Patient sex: M
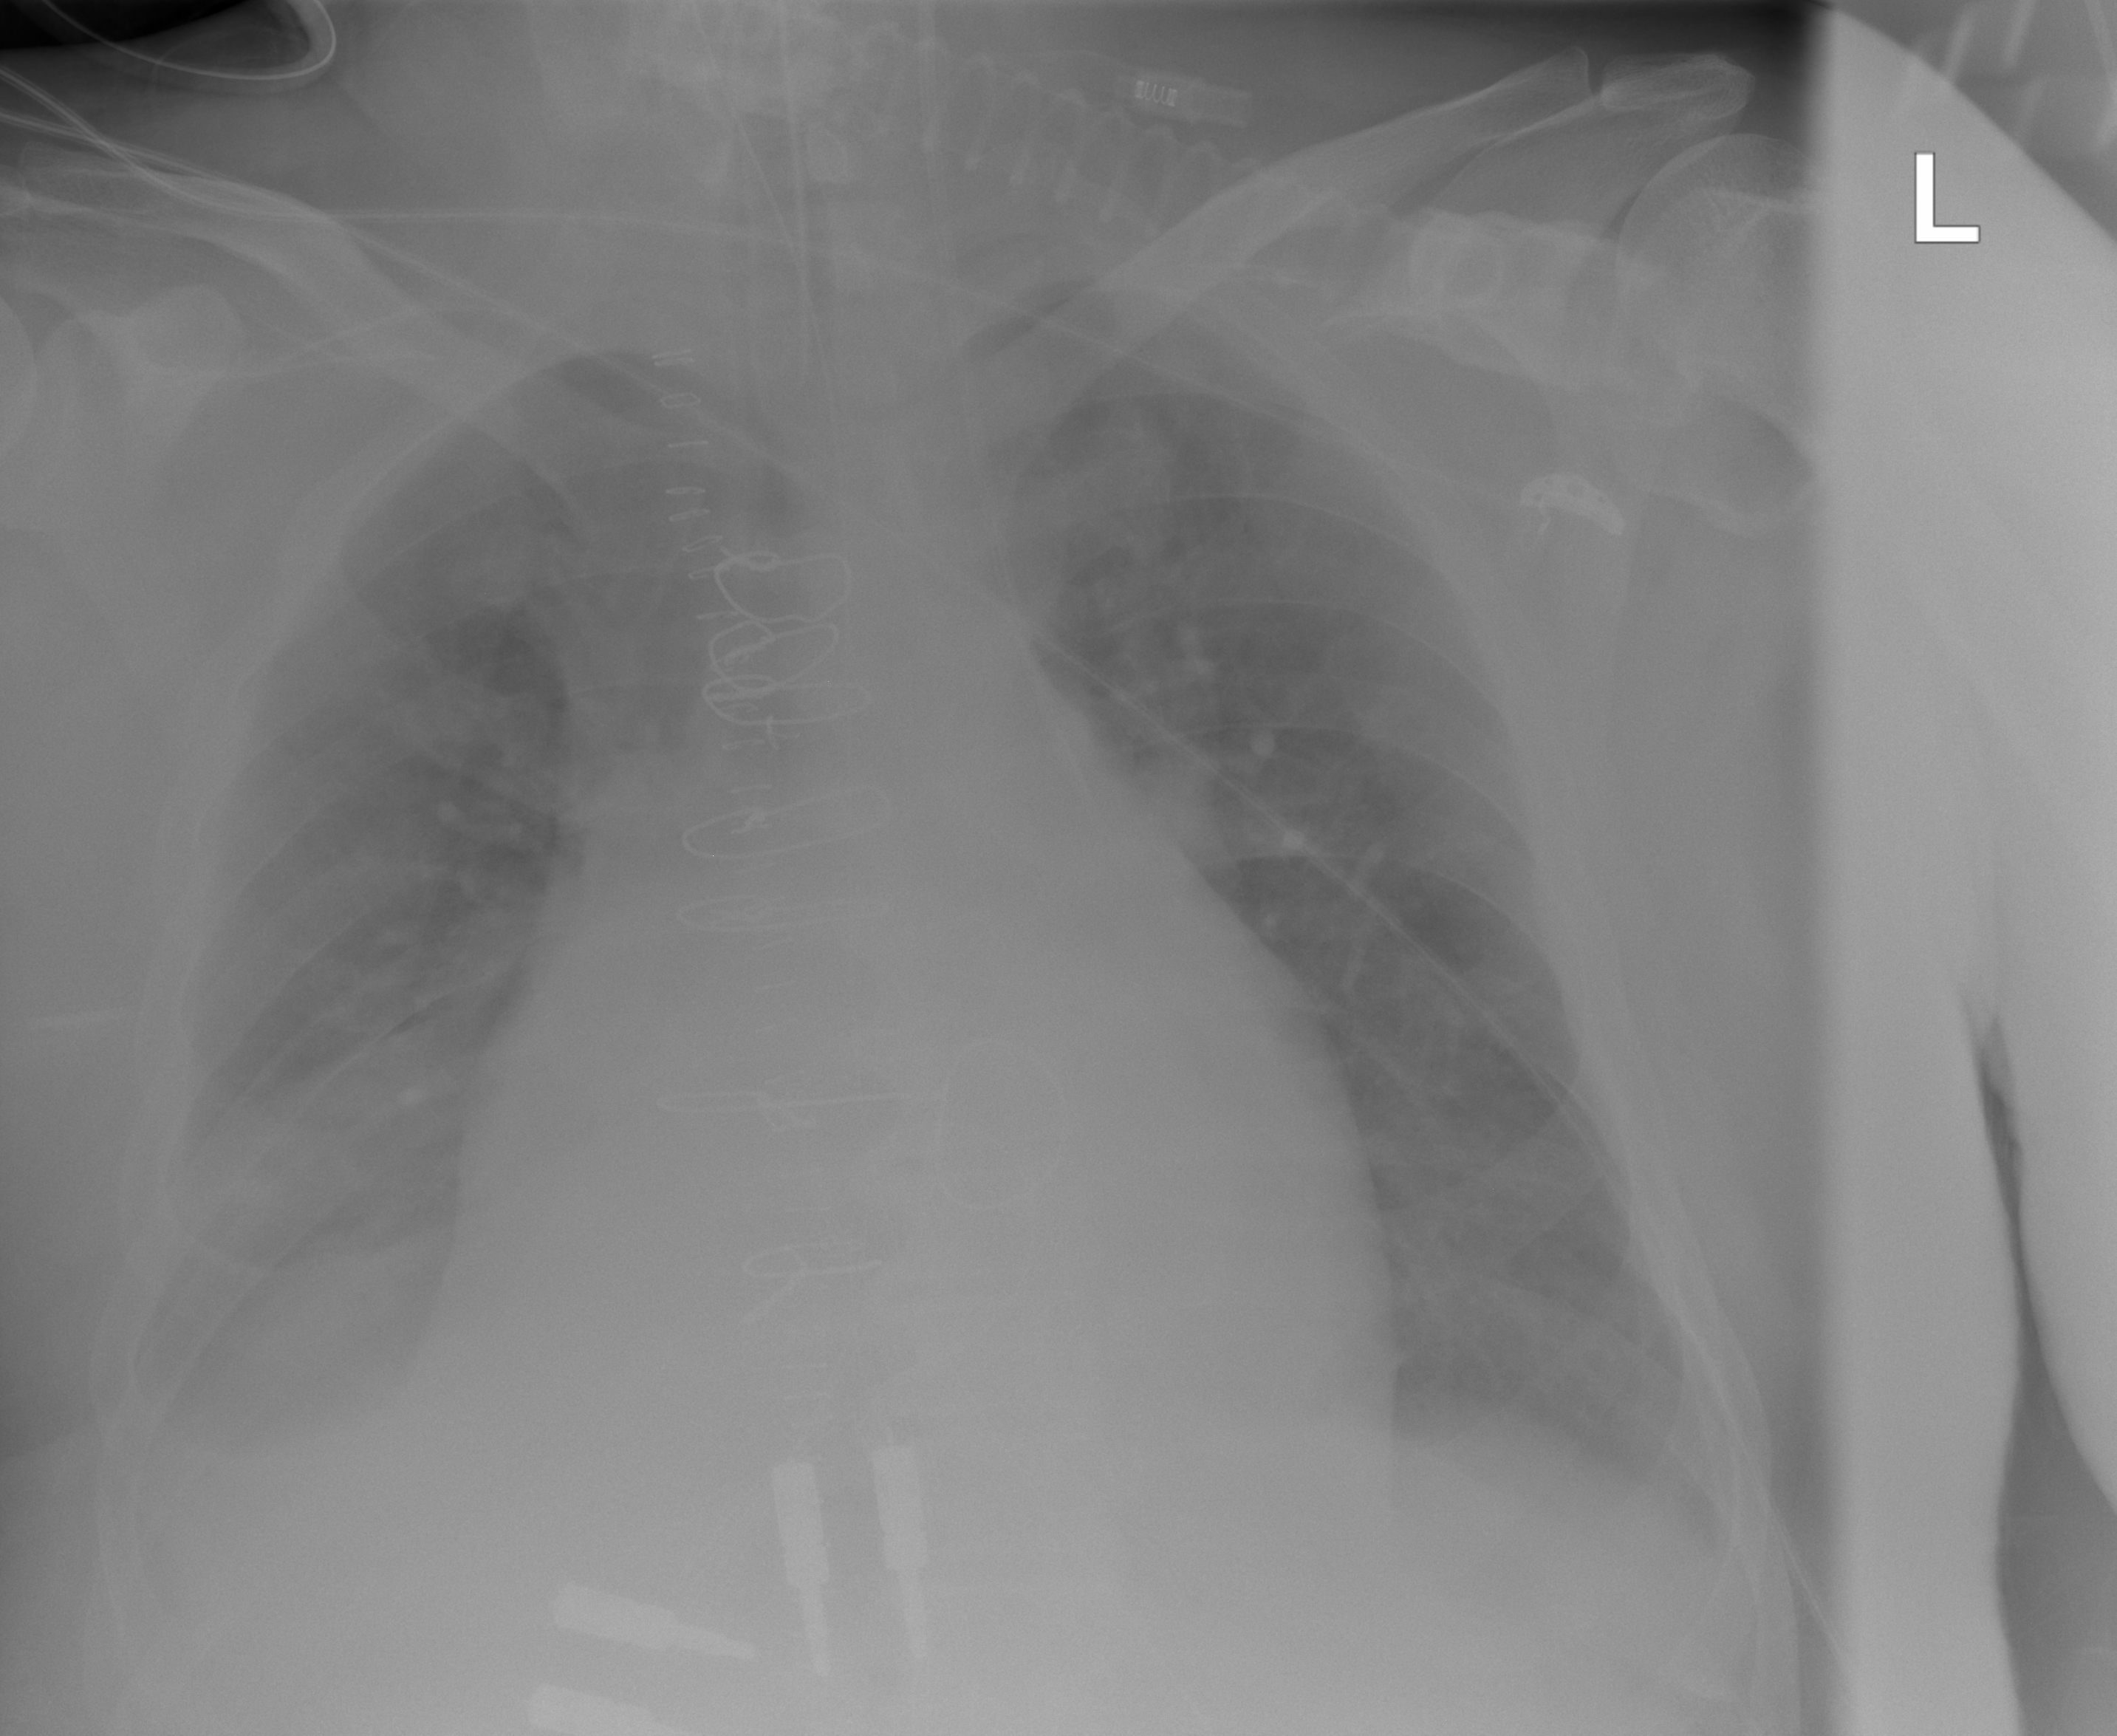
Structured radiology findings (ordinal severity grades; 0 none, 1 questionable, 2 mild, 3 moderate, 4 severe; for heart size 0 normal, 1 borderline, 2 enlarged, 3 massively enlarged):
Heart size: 2
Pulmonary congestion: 2
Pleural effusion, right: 2
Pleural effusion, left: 1
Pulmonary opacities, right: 1
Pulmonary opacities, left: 0
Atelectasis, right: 2
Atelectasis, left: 2